Here is the raw acceleration-versus-time signal recorded on a bearing housing. Diagnose the bearing from this image, choosing from: normal, inner_race, outer_race, ball.
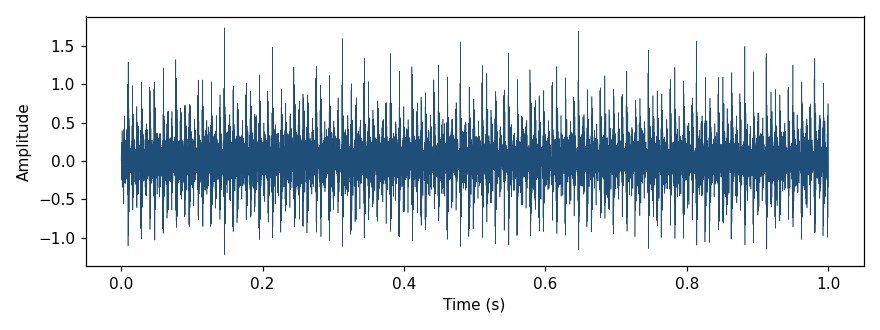
Answer: inner_race